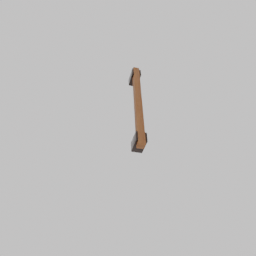
Label: mechanical